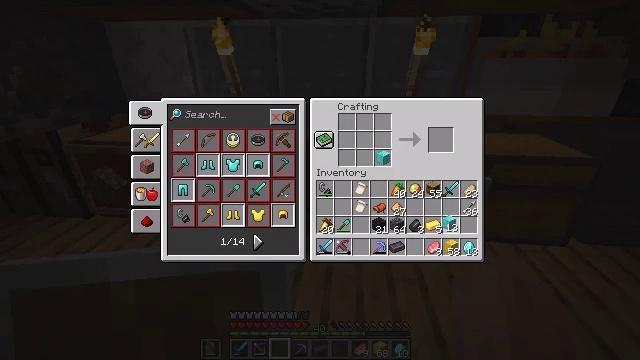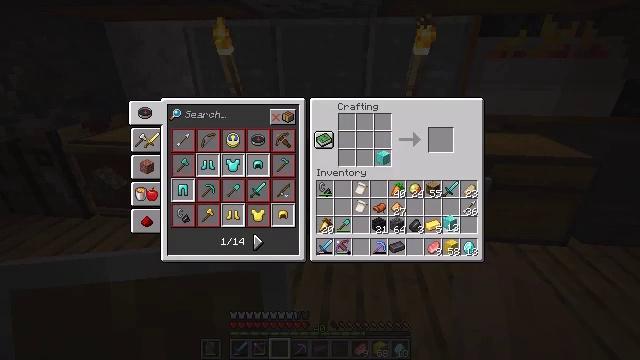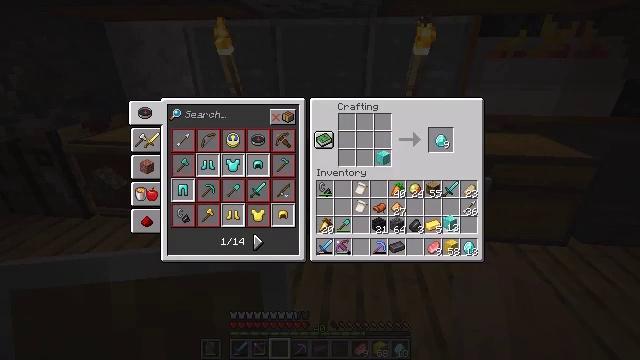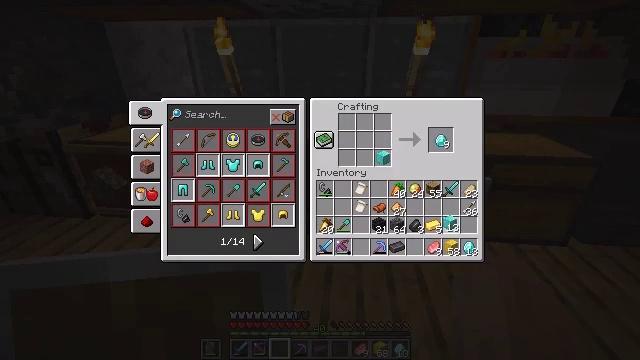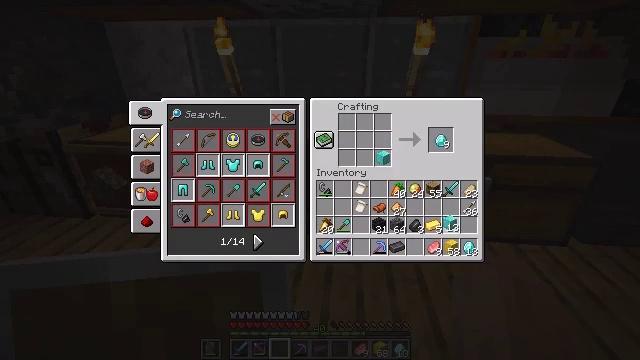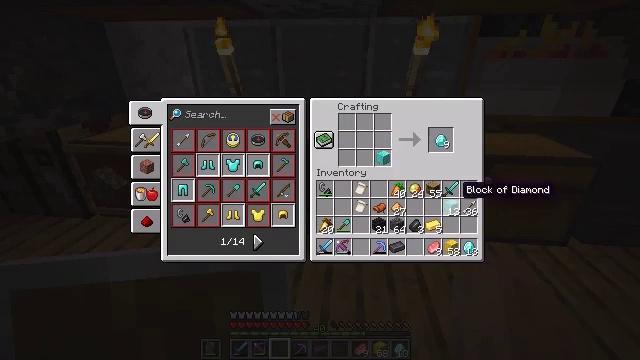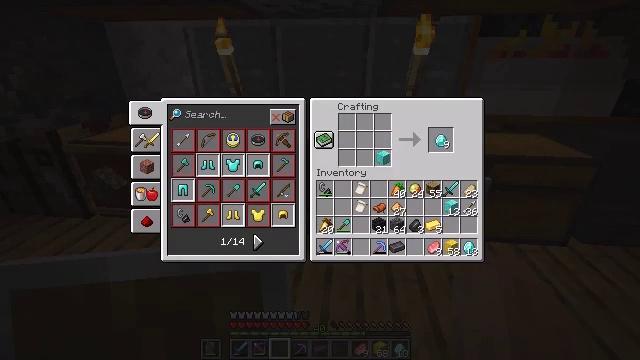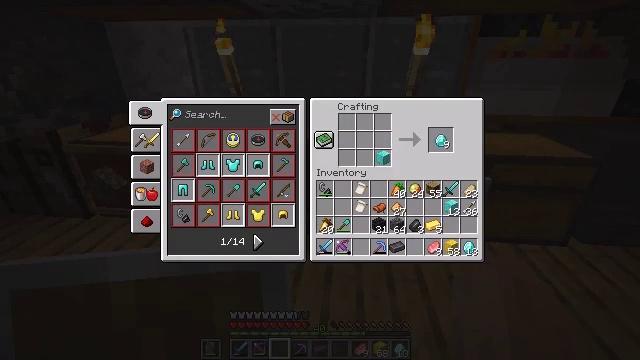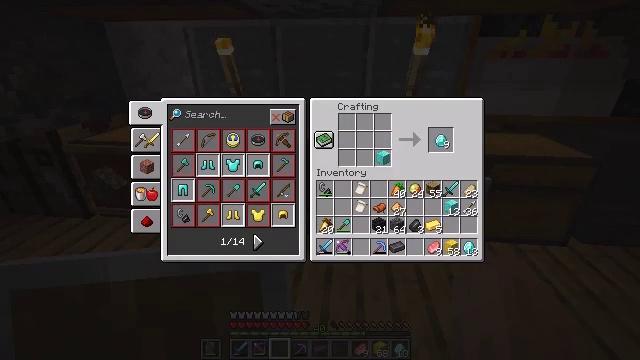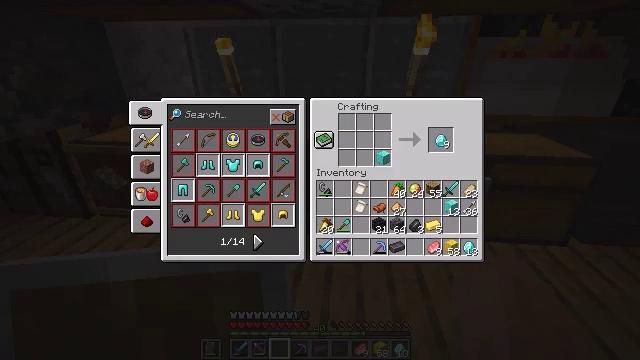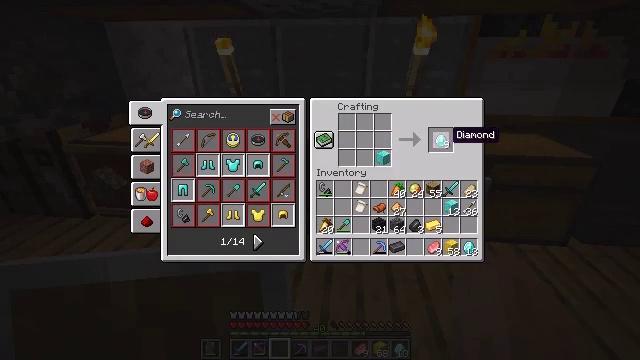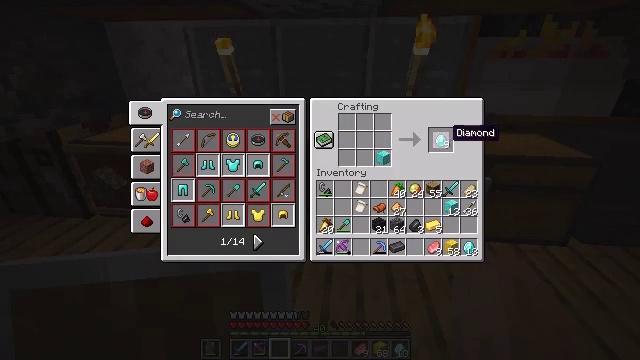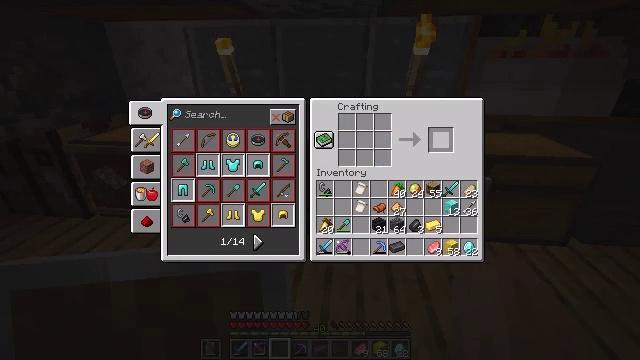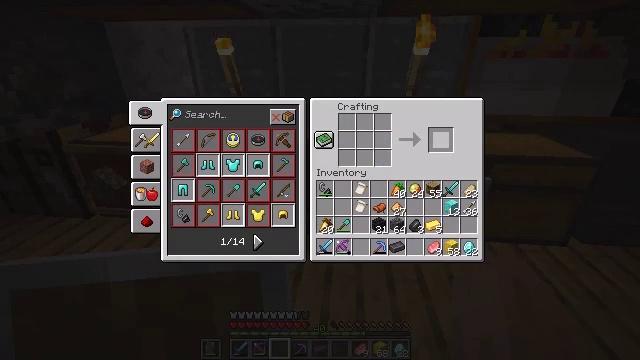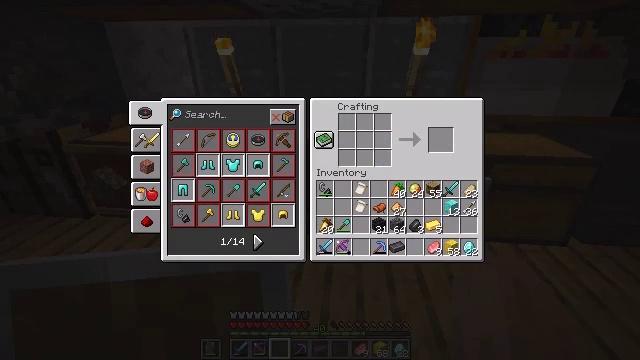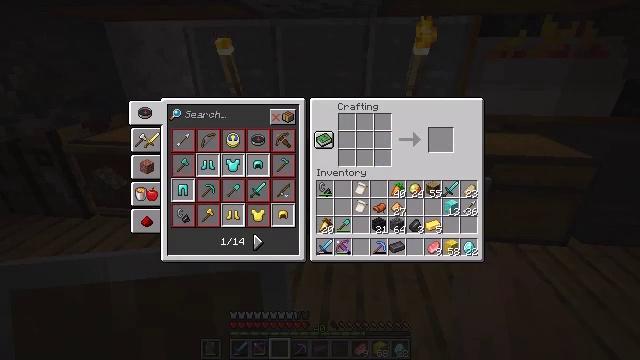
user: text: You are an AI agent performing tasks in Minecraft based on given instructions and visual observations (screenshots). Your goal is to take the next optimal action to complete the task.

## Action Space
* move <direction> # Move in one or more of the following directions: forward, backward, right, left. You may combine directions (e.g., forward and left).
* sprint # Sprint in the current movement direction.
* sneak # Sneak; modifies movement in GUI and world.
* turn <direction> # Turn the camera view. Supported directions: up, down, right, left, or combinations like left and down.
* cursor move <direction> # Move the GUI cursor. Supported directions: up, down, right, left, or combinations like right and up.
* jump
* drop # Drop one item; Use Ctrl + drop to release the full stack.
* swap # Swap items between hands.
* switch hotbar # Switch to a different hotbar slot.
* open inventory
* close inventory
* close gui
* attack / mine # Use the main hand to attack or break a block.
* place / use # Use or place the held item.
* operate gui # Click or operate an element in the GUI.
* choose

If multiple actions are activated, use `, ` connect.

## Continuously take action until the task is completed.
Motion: motion action
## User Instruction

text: Make a diamond using specific materials.
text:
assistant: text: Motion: no_op
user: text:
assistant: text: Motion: no_op
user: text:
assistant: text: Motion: operate gui
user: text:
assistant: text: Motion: operate gui
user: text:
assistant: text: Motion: cursor move up
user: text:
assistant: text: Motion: sneak, cursor move up
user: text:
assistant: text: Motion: sneak, cursor move up
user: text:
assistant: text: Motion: sneak
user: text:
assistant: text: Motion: sneak
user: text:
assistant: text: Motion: sneak, cursor move up
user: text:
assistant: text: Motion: sneak
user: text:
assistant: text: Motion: sneak, operate gui
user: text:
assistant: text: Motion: sneak, operate gui
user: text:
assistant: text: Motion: sneak, cursor move right and down
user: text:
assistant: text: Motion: sneak, cursor move right and down
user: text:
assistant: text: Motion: cursor move down
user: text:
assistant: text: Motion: no_op